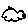
Label: cloud